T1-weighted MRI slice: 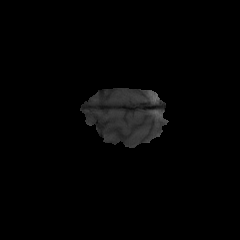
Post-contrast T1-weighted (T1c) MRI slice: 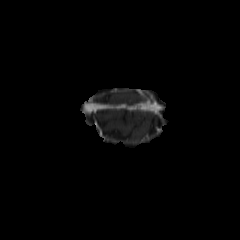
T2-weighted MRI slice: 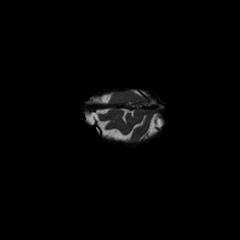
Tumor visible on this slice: no